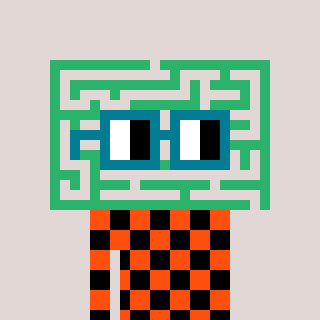
a pixel art character with square dark green glasses, a maze-shaped head and a orange-colored body on a warm background